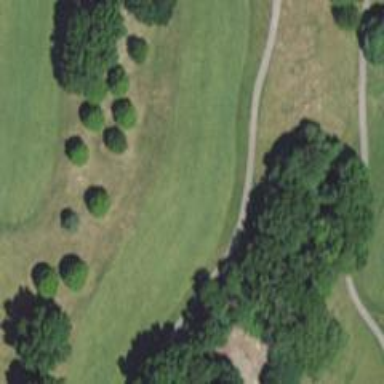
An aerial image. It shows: View of golf hole.